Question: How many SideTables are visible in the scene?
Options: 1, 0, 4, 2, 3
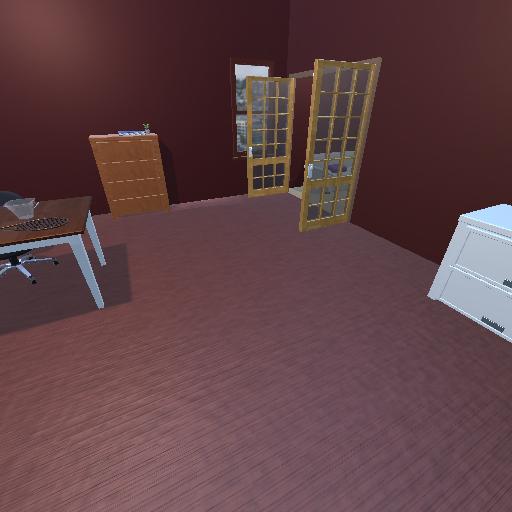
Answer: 1